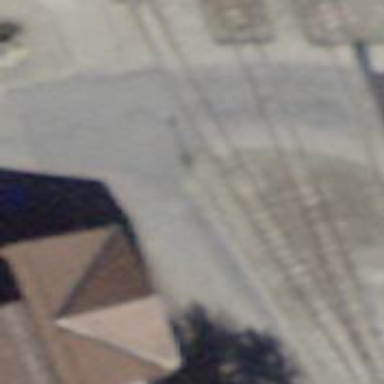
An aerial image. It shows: Narrow-gauge railway yard with electrified contact lines.